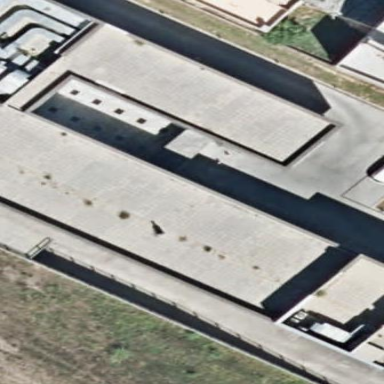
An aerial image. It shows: Public building designated as police station.